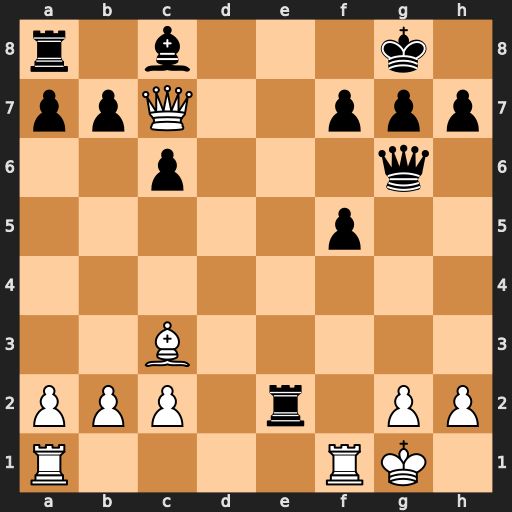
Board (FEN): r1b3k1/ppQ2ppp/2p3q1/5p2/8/2B5/PPP1r1PP/R4RK1
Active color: w
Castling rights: -
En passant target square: -
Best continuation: Qd8+ Re8 Qxe8#